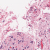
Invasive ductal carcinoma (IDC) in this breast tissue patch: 1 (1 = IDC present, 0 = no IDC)